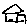
Label: house